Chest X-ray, PA view. Patient: 45 years old, sex F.
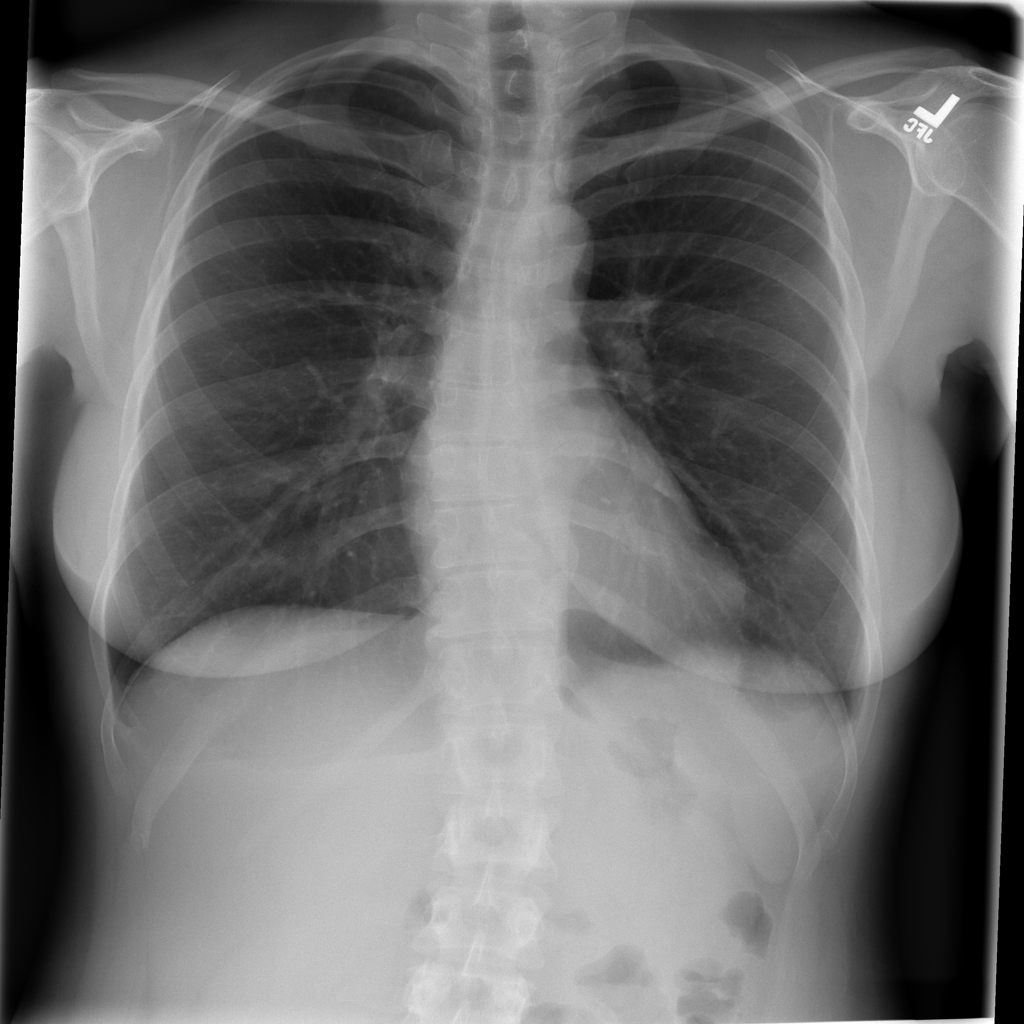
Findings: No Finding